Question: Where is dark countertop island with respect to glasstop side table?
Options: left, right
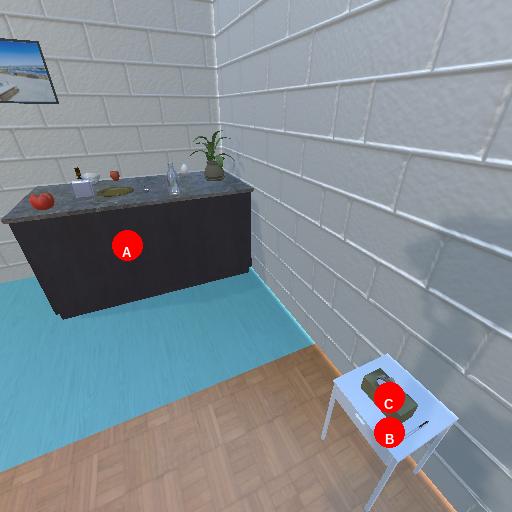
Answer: left